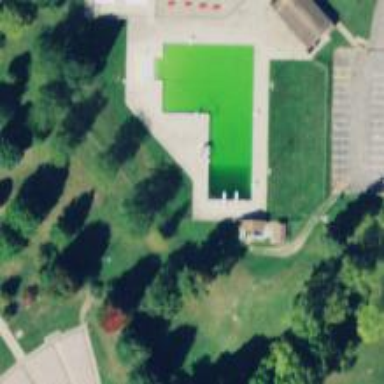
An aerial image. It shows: Lifeguard on duty.